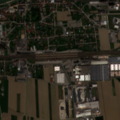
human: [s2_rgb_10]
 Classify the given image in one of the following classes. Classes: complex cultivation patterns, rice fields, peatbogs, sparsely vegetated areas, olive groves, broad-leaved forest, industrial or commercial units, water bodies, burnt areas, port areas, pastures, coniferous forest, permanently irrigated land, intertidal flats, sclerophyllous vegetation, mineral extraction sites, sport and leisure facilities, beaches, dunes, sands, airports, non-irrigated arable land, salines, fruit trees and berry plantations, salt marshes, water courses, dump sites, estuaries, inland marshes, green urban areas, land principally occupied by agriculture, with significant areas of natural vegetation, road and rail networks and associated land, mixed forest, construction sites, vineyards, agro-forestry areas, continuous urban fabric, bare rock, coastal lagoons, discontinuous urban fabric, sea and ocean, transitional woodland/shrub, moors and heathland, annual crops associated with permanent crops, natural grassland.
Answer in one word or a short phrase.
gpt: discontinuous urban fabric, industrial or commercial units, non-irrigated arable land, water courses